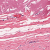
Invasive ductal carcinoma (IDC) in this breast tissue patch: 0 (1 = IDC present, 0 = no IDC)